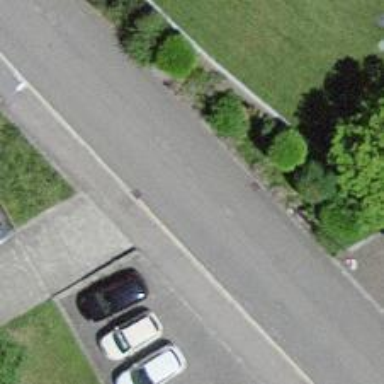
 there is perpendicular parking lane with sidewalk."